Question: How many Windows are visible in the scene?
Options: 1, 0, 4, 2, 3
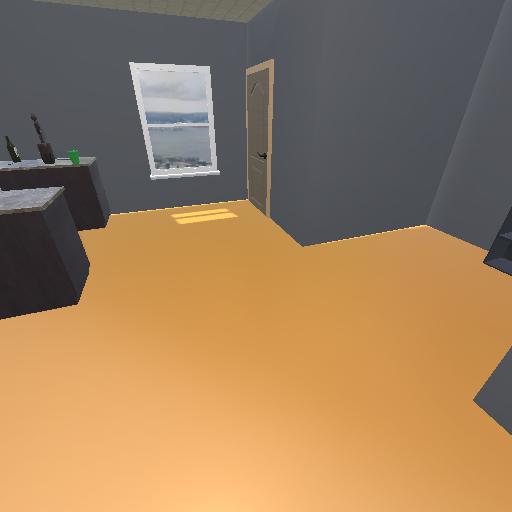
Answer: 1